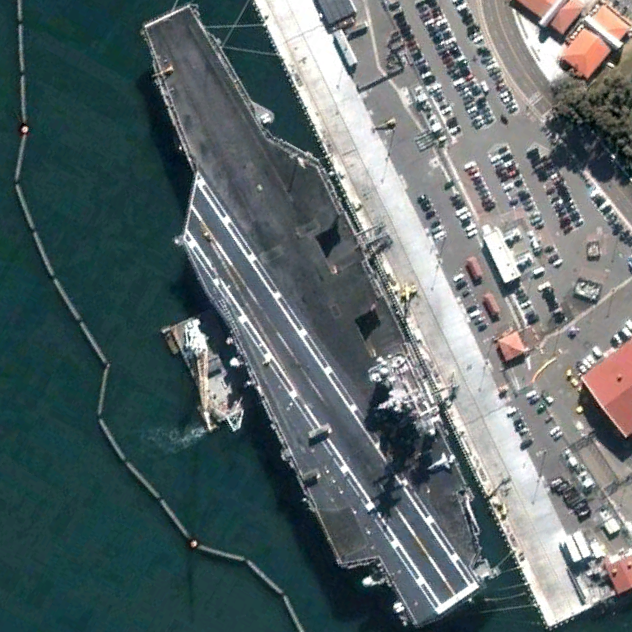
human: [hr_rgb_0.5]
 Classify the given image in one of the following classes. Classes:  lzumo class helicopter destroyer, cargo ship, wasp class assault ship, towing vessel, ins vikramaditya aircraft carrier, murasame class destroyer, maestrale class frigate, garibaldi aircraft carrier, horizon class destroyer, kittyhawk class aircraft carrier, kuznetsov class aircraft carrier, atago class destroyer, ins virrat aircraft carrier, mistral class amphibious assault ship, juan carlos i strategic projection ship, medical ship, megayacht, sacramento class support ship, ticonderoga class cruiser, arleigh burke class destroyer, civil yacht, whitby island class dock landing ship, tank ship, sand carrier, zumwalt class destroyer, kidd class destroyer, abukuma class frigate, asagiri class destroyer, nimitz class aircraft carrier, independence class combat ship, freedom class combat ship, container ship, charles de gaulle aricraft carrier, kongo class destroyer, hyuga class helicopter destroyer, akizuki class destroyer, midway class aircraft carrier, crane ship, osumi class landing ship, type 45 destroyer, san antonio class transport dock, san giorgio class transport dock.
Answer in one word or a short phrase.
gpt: Nimitz class aircraft carrier